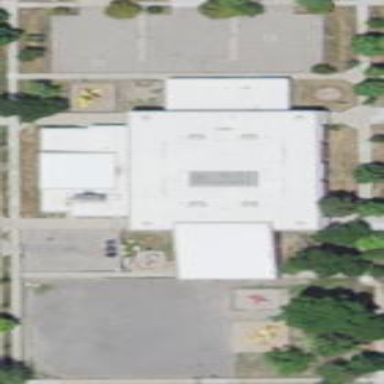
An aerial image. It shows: School.